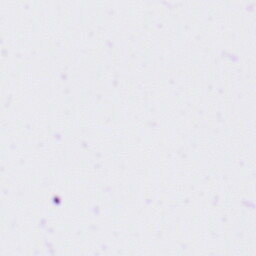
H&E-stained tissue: Tonsil